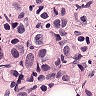
Metastatic tissue present: yes